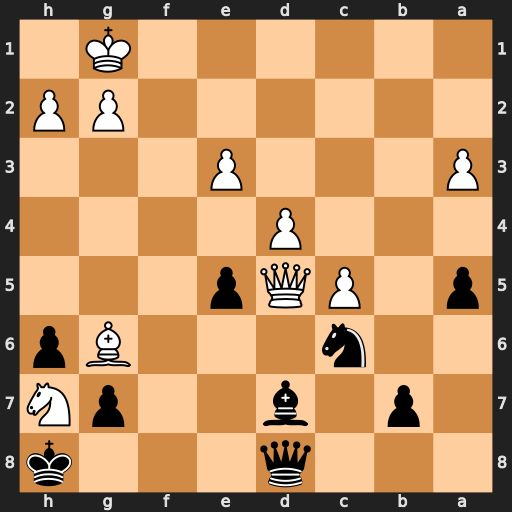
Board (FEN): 3q3k/1p1b2pN/2n3Bp/p1PQp3/3P4/P3P3/6PP/6K1
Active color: b
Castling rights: -
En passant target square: -
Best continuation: Ne7 Ng5 hxg5